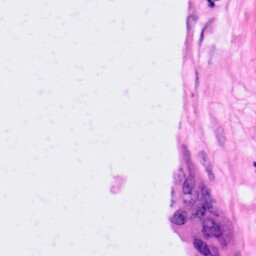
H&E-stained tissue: Pancreatic